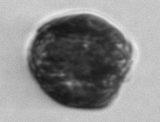
Label: Alexandrium_catenella